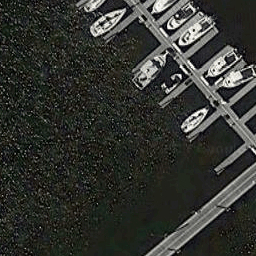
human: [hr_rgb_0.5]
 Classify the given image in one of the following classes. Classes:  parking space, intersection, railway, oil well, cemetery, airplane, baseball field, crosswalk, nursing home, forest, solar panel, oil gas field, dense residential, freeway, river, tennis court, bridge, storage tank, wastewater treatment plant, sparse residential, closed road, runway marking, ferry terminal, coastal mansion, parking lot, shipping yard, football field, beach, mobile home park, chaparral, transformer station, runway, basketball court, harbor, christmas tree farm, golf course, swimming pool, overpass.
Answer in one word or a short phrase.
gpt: harbor